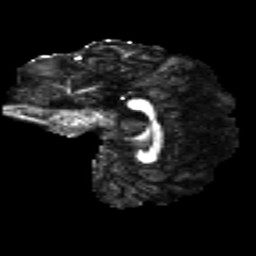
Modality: FA
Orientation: sagittal
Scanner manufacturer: siemens
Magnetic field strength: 3 T
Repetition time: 4.16 s
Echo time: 0.0806 s